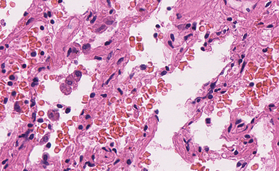
Tumor epithelial tissue: no
Tumor-associated stroma tissue: no
Normal tissue: yes